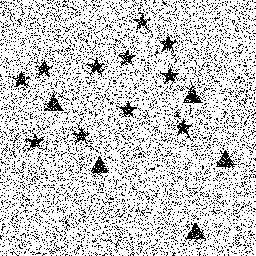
Squares: 0
Triangles: 5
Stars: 11
Total shapes: 16